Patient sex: F
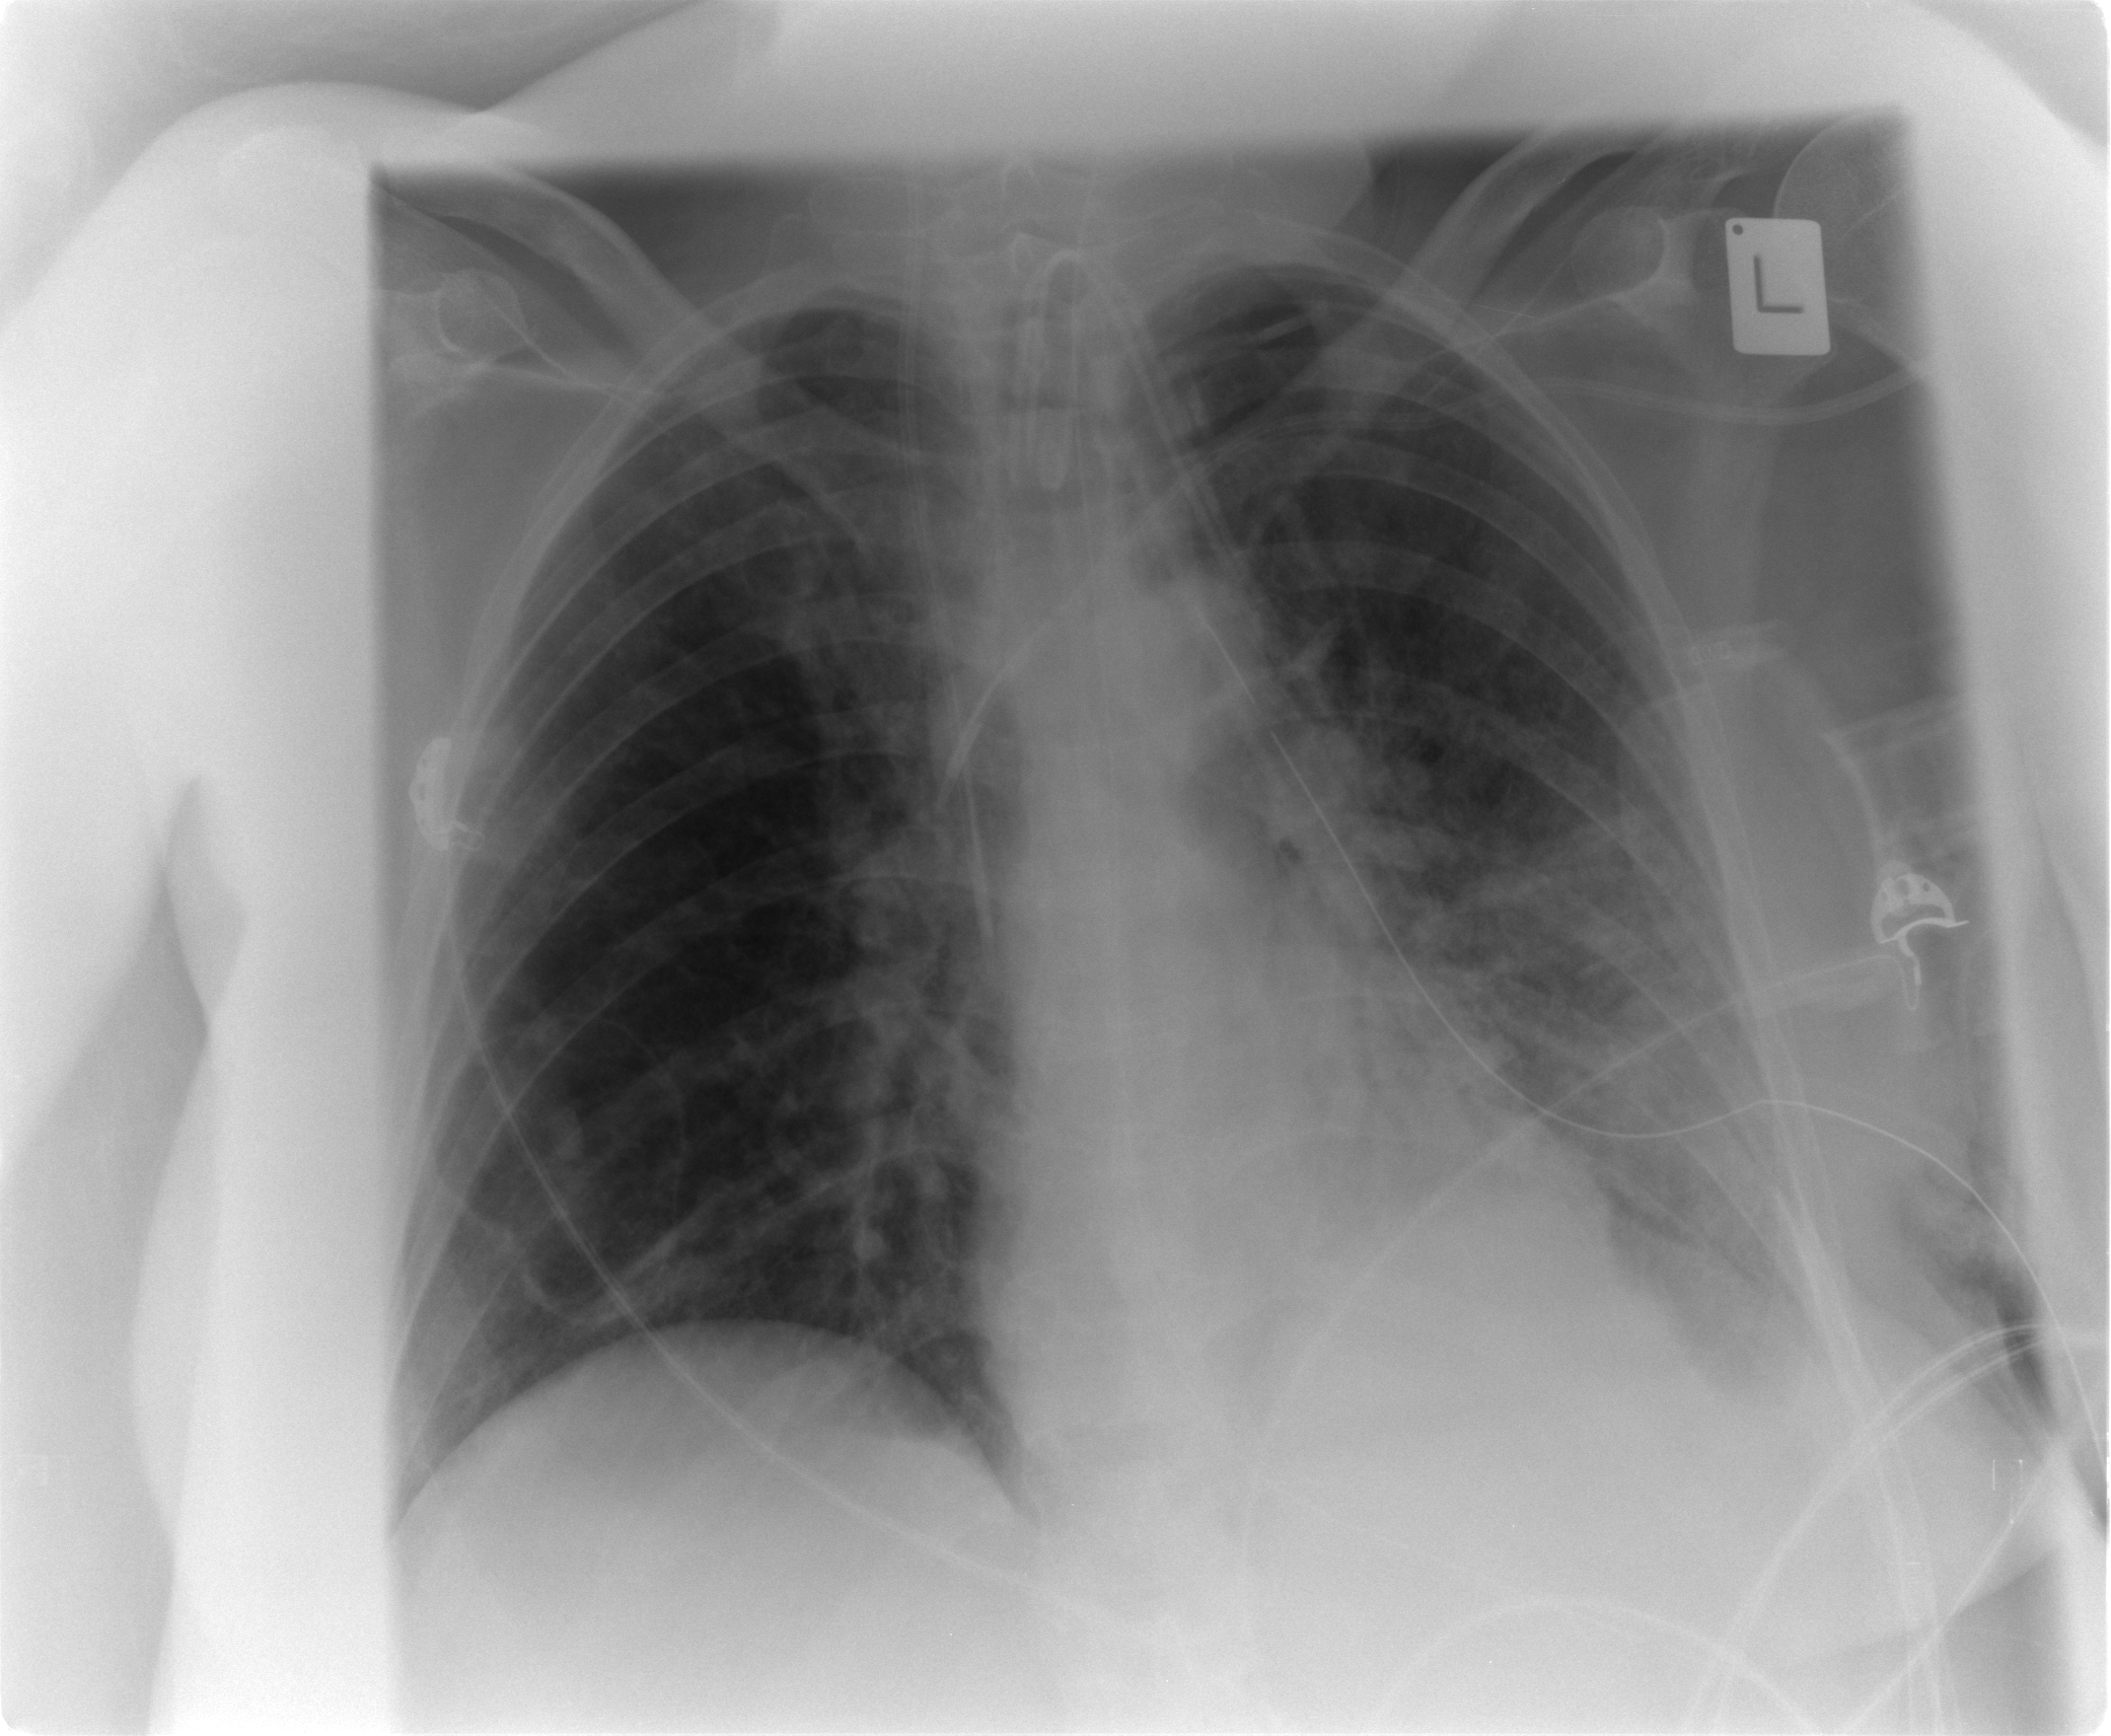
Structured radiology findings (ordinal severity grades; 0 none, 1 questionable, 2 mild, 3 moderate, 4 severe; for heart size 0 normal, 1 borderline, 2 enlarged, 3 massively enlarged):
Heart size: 0
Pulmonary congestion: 3
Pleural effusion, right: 0
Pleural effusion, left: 3
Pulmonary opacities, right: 0
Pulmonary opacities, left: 3
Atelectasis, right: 0
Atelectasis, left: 2